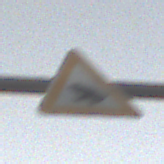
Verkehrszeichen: AmphibienwanderungRechts
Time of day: SunriseSunset
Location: Outdoor (RoadRail)
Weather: PartlyCloudy
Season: NotSpecified
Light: Natural